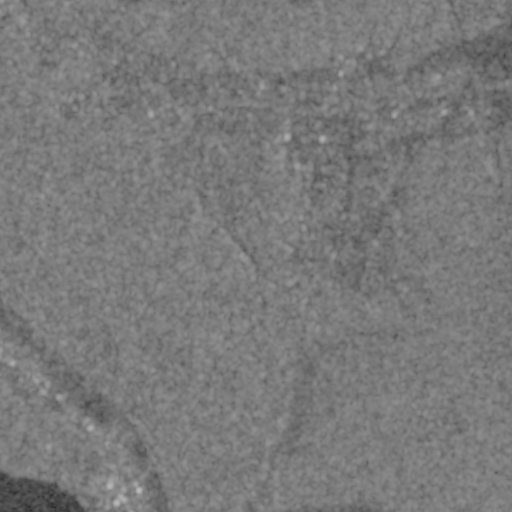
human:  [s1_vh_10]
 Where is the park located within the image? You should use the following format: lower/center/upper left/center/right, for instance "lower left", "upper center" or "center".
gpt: The park is located in the upper right of the image.
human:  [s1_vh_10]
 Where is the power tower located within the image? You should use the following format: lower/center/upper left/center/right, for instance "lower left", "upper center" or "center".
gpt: The power tower is located in the lower center of the image.
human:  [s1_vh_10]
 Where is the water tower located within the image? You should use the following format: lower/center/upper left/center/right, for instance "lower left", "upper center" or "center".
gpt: The water tower is located in the lower left of the image.
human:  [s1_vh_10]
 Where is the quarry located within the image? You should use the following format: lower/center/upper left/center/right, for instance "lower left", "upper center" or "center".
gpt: There is no quarry in the image.

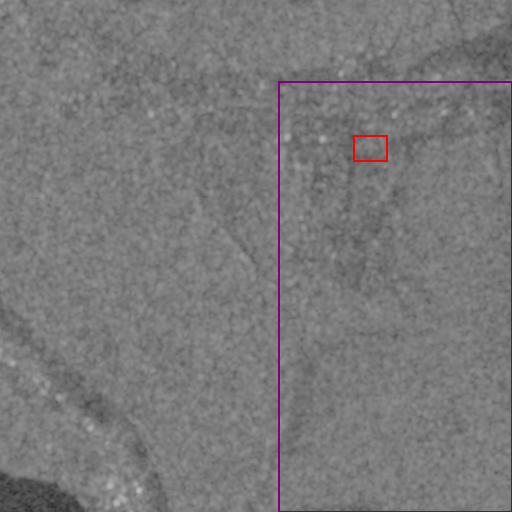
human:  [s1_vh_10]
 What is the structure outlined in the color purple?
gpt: The structure outlined in purple is a crop field.
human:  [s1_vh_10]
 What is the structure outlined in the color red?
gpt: The structure outlined in red is a park.
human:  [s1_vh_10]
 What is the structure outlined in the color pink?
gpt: There is no pink outline.